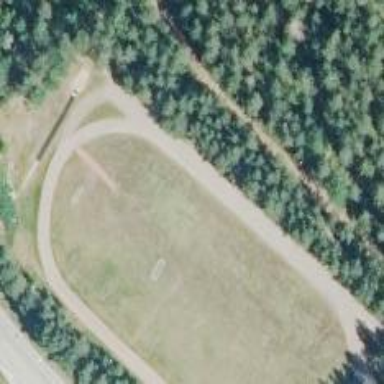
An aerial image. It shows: Track on the ground for leisure activities.